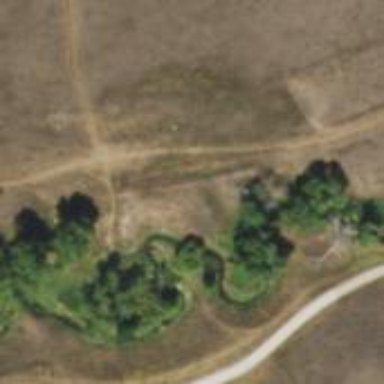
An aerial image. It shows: Bridleway bridge.